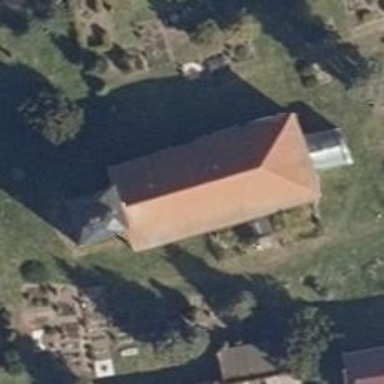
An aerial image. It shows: Place of worship.